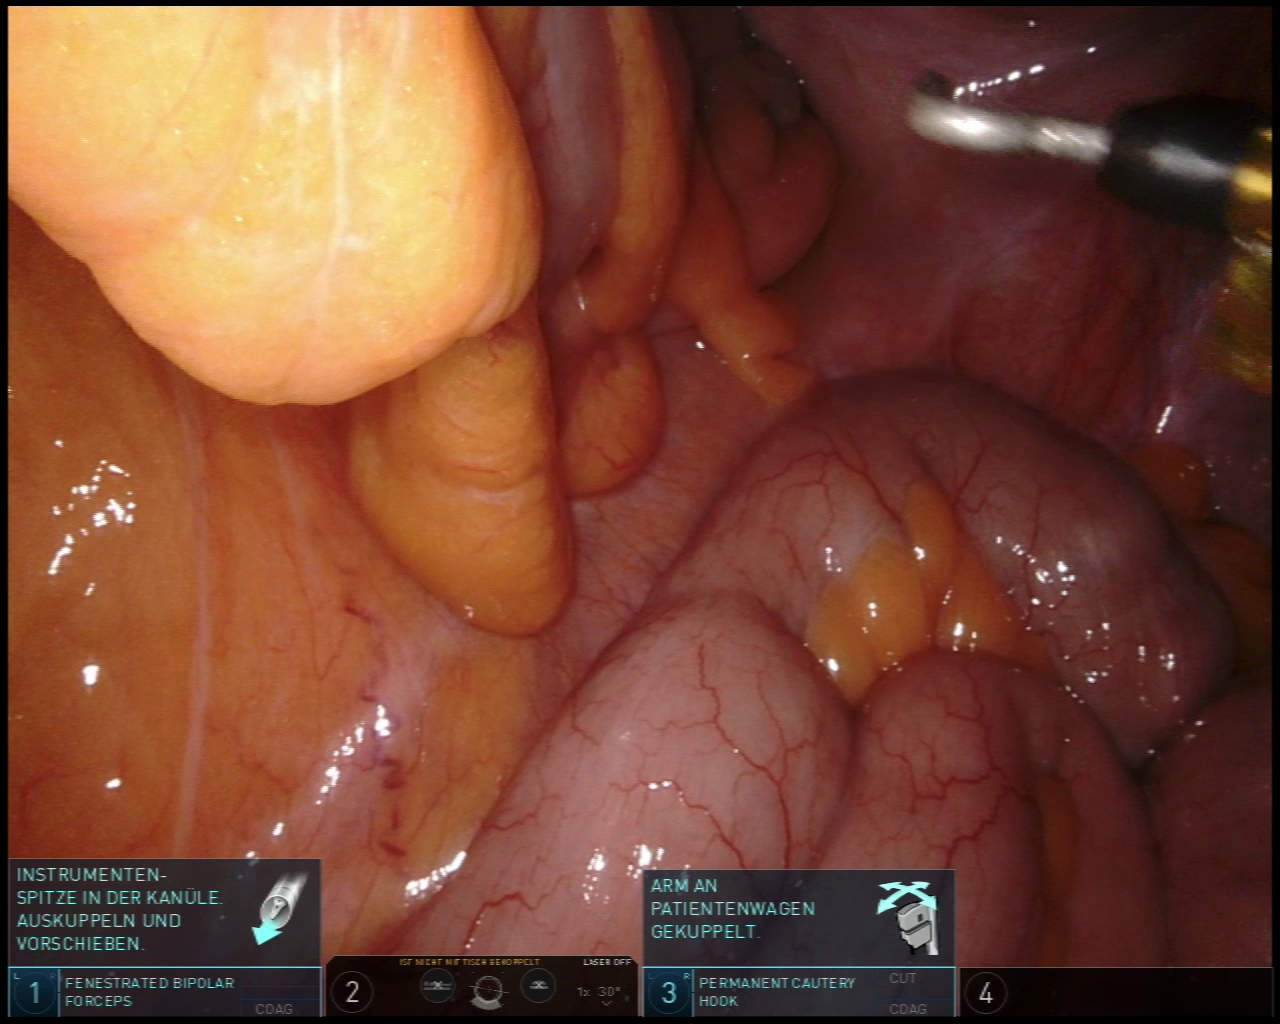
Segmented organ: colon
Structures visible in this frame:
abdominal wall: yes
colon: yes
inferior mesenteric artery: no
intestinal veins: no
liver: no
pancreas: no
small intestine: yes
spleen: no
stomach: no
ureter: no
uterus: no
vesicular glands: no